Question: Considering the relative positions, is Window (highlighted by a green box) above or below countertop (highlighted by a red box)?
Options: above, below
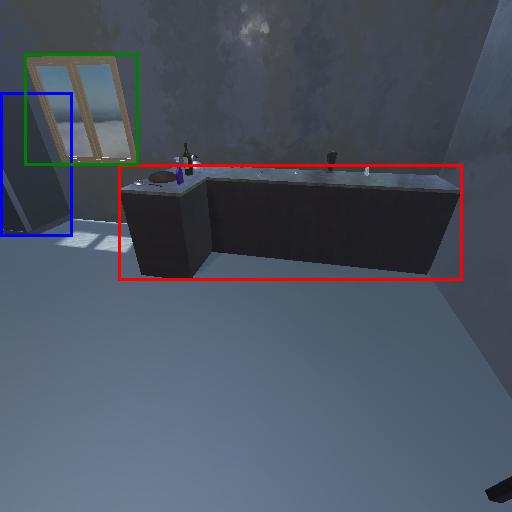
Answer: above